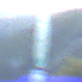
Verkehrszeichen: Haltestelle
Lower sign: ZeitangabenMitBeschraenkungAufWochentage5
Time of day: SunriseSunset
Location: Outdoor (RoadRail)
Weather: Clear
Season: NotSpecified
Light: Natural